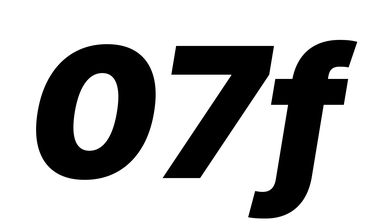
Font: Inter-Italic_Black_Italic